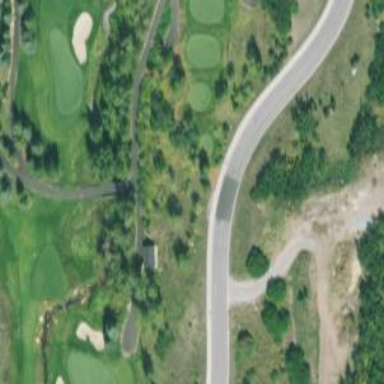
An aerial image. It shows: Track used as golf cart path.